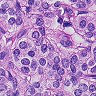
Metastatic tissue present: yes